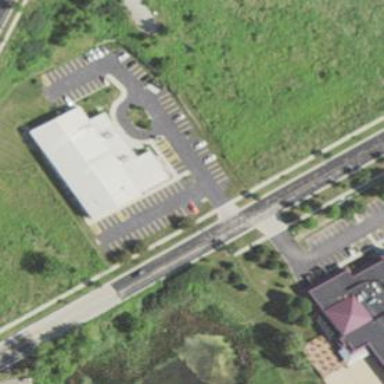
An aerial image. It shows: Building that houses fitness center.